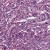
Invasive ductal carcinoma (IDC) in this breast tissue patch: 1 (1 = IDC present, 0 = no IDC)